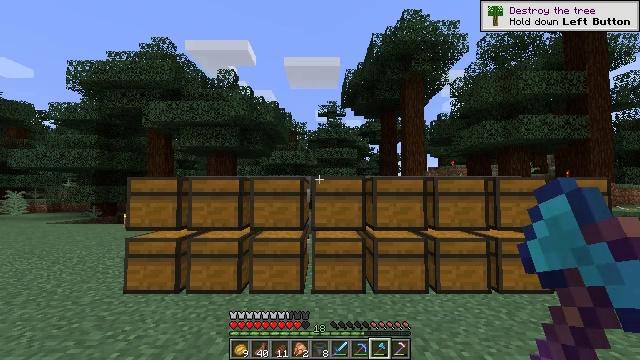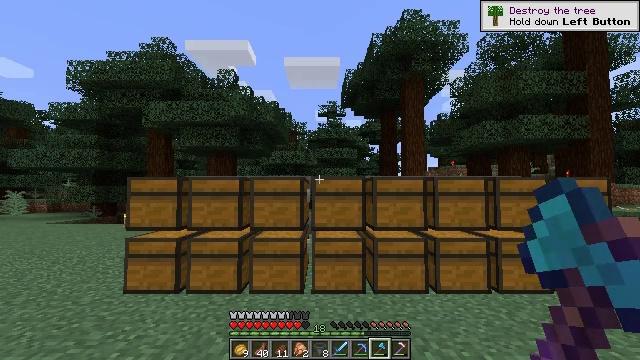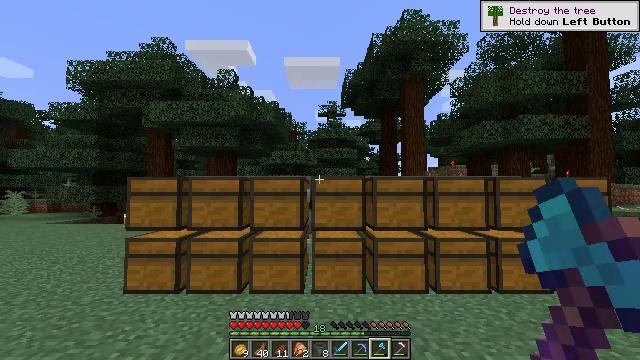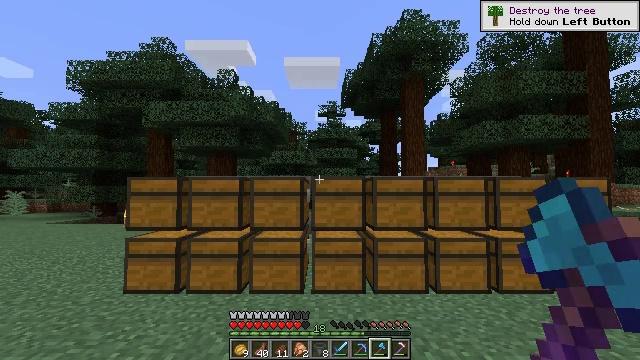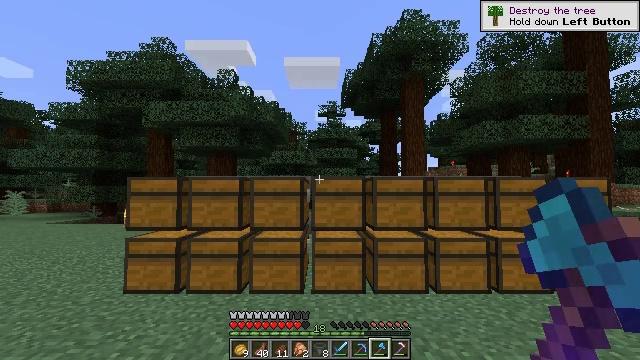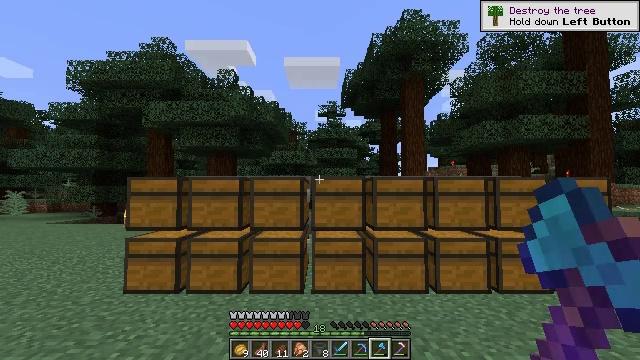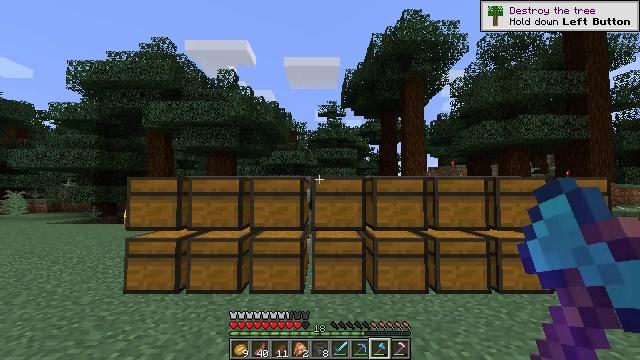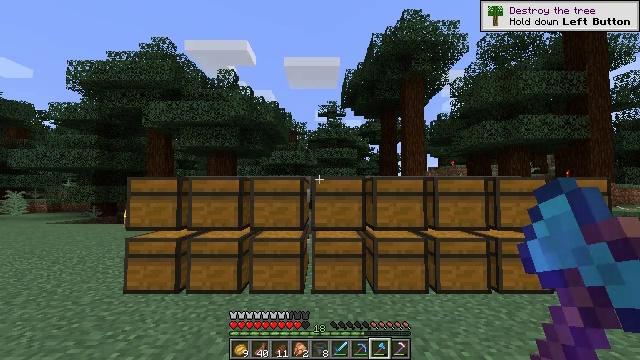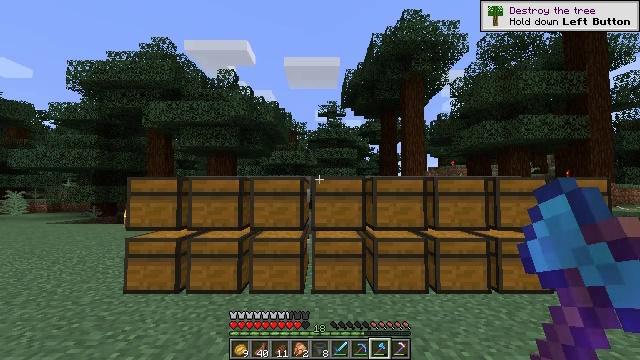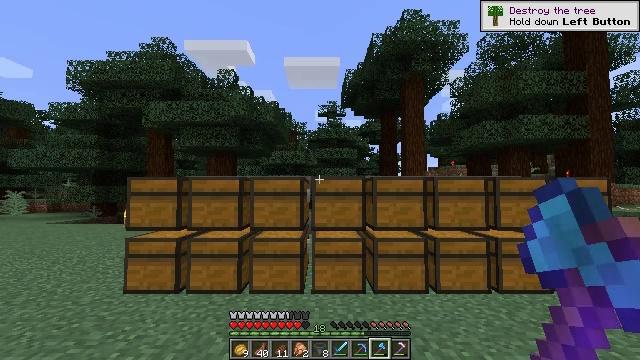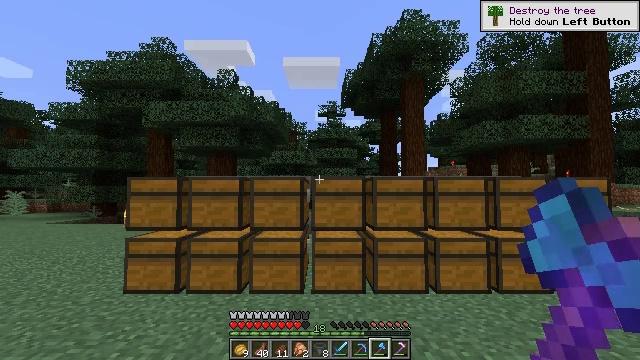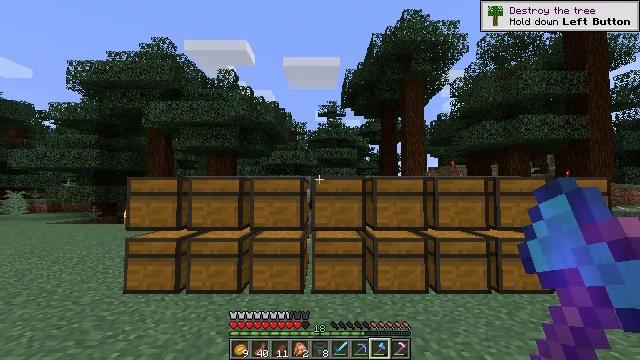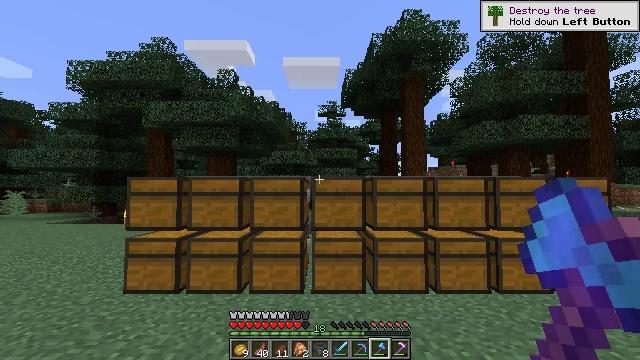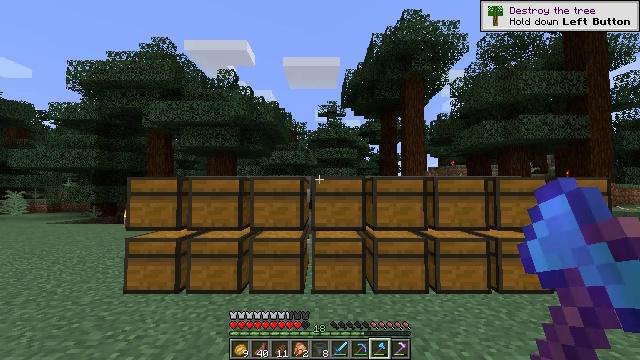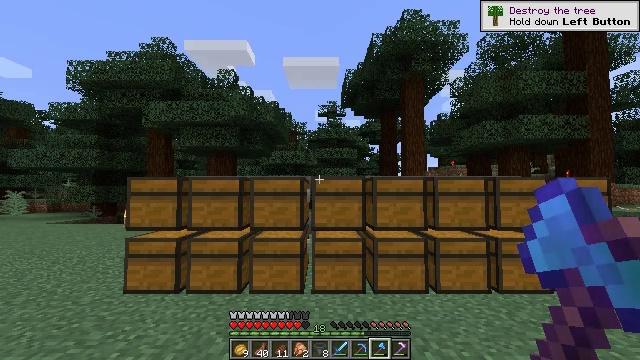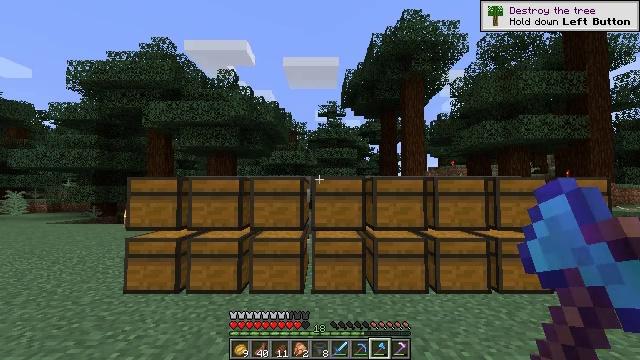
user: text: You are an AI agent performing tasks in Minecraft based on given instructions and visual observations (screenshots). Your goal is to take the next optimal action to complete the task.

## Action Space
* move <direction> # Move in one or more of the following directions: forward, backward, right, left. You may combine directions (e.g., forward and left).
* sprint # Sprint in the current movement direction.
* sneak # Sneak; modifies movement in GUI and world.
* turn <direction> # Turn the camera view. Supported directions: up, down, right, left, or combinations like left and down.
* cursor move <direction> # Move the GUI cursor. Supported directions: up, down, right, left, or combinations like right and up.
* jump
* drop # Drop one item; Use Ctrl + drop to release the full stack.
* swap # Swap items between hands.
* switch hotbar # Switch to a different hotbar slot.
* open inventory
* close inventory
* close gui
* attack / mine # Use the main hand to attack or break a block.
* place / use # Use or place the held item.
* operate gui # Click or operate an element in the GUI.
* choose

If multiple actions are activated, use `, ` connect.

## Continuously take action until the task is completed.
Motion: motion action
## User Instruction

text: Mine the large fern from the ground.
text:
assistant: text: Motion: no_op
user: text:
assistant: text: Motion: no_op
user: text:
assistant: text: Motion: no_op
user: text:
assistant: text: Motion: no_op
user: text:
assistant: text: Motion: no_op
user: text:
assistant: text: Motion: no_op
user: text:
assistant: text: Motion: no_op
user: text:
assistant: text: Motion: no_op
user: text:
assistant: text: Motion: no_op
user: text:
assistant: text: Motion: no_op
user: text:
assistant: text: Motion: no_op
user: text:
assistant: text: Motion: no_op
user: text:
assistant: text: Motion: no_op
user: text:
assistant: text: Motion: no_op
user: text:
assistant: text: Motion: no_op
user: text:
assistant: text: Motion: no_op
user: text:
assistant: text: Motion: no_op
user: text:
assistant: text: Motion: no_op
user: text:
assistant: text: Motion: no_op
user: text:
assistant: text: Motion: no_op
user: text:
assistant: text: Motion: no_op
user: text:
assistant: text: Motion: no_op
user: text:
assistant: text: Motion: no_op
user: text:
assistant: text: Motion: no_op
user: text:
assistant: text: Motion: no_op
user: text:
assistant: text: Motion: no_op
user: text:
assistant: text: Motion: no_op
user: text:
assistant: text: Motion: no_op
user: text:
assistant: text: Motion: no_op
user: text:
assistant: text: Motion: no_op